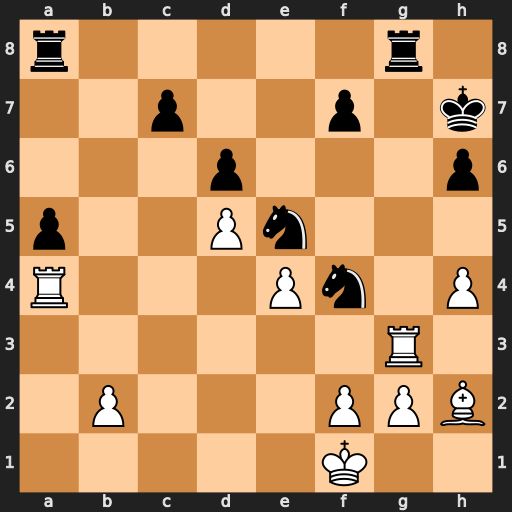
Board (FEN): r5r1/2p2p1k/3p3p/p2Pn3/R3Pn1P/6R1/1P3PPB/5K2
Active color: w
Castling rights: -
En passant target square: -
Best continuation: Rxg8 Rxg8 Bxf4